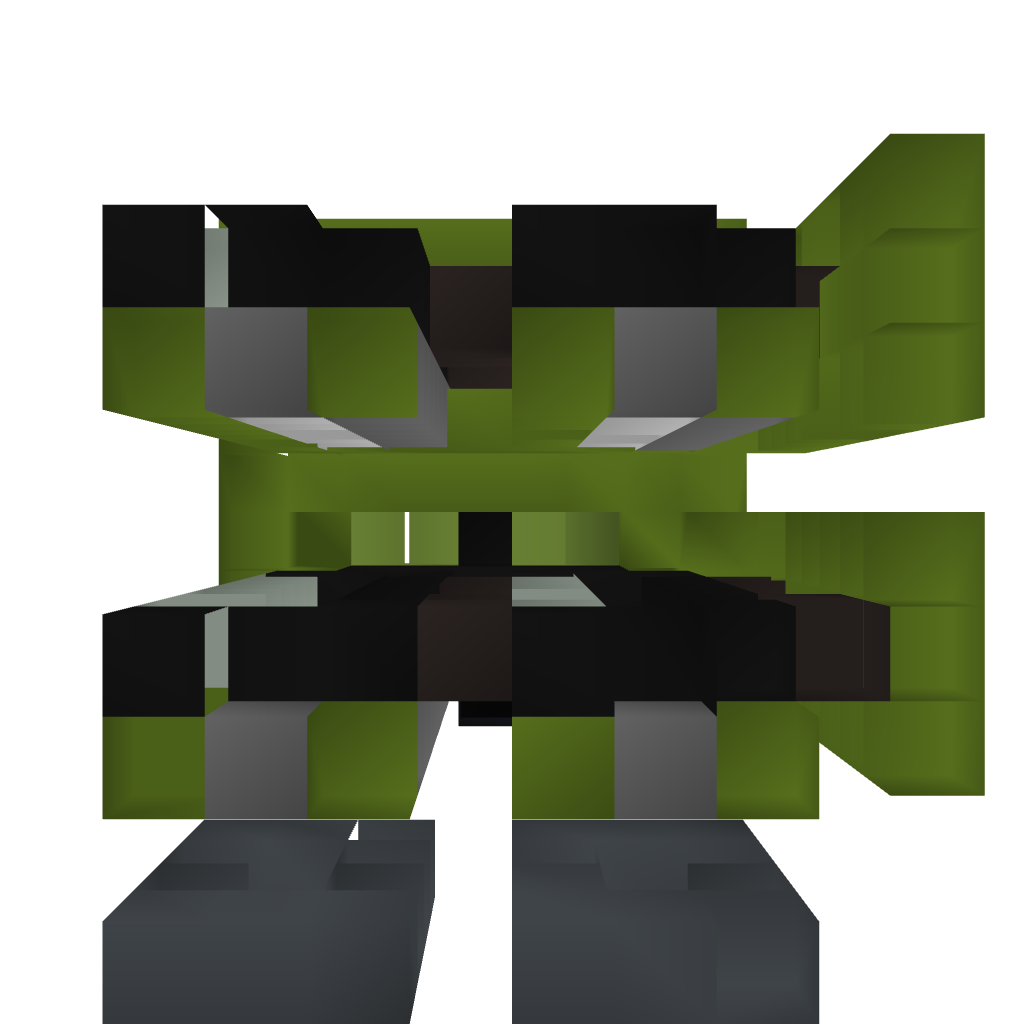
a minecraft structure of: multi tnt cannon(low range)